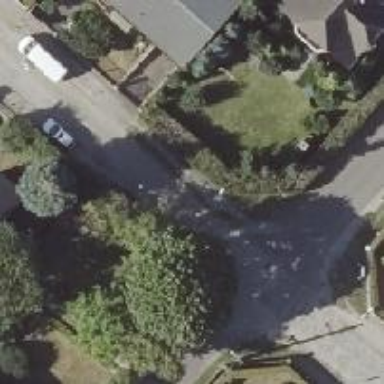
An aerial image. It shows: Residential road.